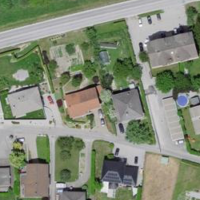
EUNIS habitat code: 54
Species observed at this site:
Antirrhinum majus